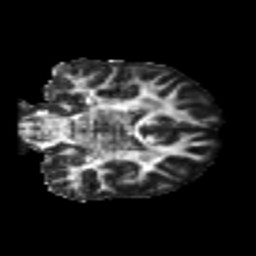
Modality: FA
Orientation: coronal
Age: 22
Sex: female
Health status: healthy
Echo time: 0.074 s